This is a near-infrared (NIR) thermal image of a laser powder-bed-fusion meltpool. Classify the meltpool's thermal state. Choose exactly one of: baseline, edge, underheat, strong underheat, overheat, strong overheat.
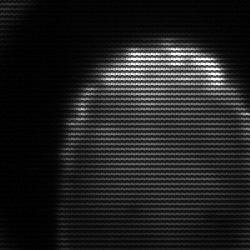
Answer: edge